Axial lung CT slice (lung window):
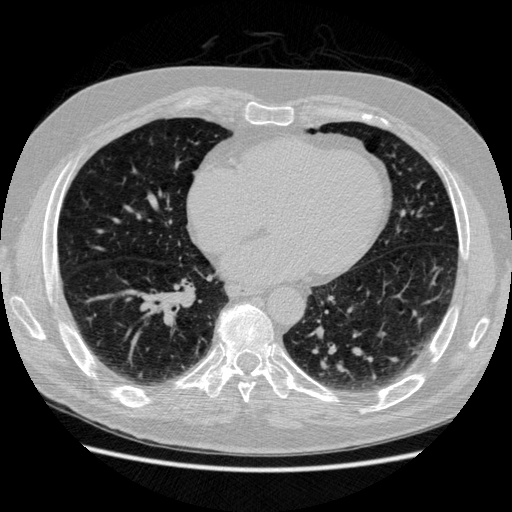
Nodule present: no